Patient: sex M, age 45
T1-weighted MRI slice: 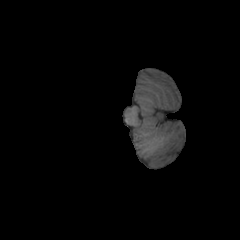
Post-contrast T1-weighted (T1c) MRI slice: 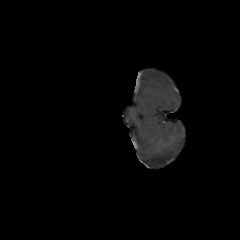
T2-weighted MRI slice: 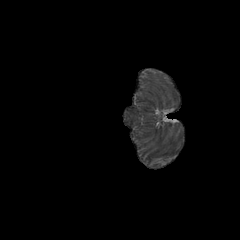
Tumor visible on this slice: no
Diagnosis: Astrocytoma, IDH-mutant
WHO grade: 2